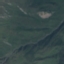
Label: HerbaceousVegetation